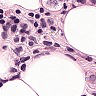
Metastatic tissue present: yes